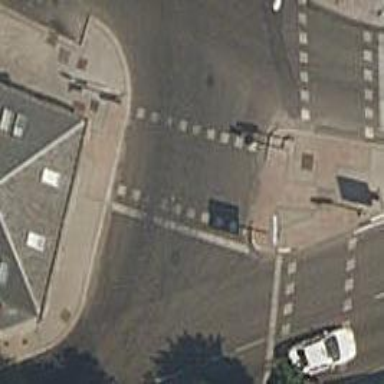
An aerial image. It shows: Road crossing with traffic signals.